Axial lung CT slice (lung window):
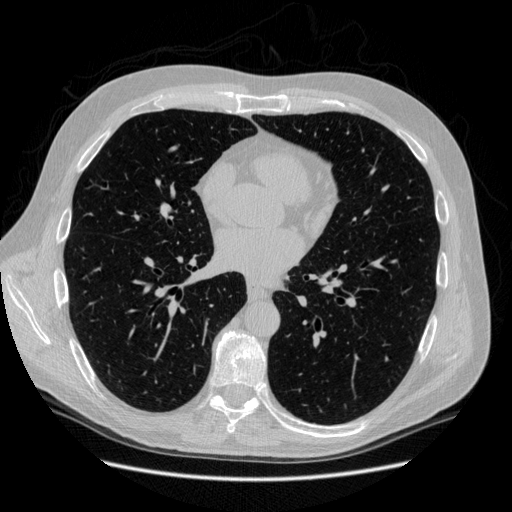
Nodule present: no